Brain MRI, t2w sequence, axial 2D slice.
Patient: age 46, sex F, weight 95 kg, height 1.95 m
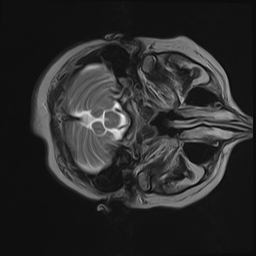